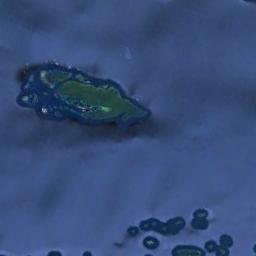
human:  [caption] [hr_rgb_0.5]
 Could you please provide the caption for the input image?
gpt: There are many islands of different shapes .

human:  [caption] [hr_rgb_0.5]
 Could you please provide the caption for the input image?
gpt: The island is surrounded by light blue waters and some small islands are near to it .

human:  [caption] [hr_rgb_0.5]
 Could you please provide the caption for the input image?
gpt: The irregularly shaped green island is surrounded by blue sea water, With lush greenery on the island and many small islands next to it .

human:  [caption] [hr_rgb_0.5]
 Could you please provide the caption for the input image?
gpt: The islands are not large .

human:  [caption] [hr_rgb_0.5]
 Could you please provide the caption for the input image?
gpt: The green island with some reefs beside is on a blue sea .